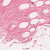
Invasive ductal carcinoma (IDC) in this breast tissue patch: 0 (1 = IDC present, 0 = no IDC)